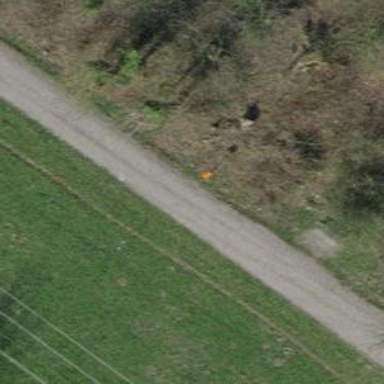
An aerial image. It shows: Pipeline marker.